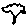
Label: tree